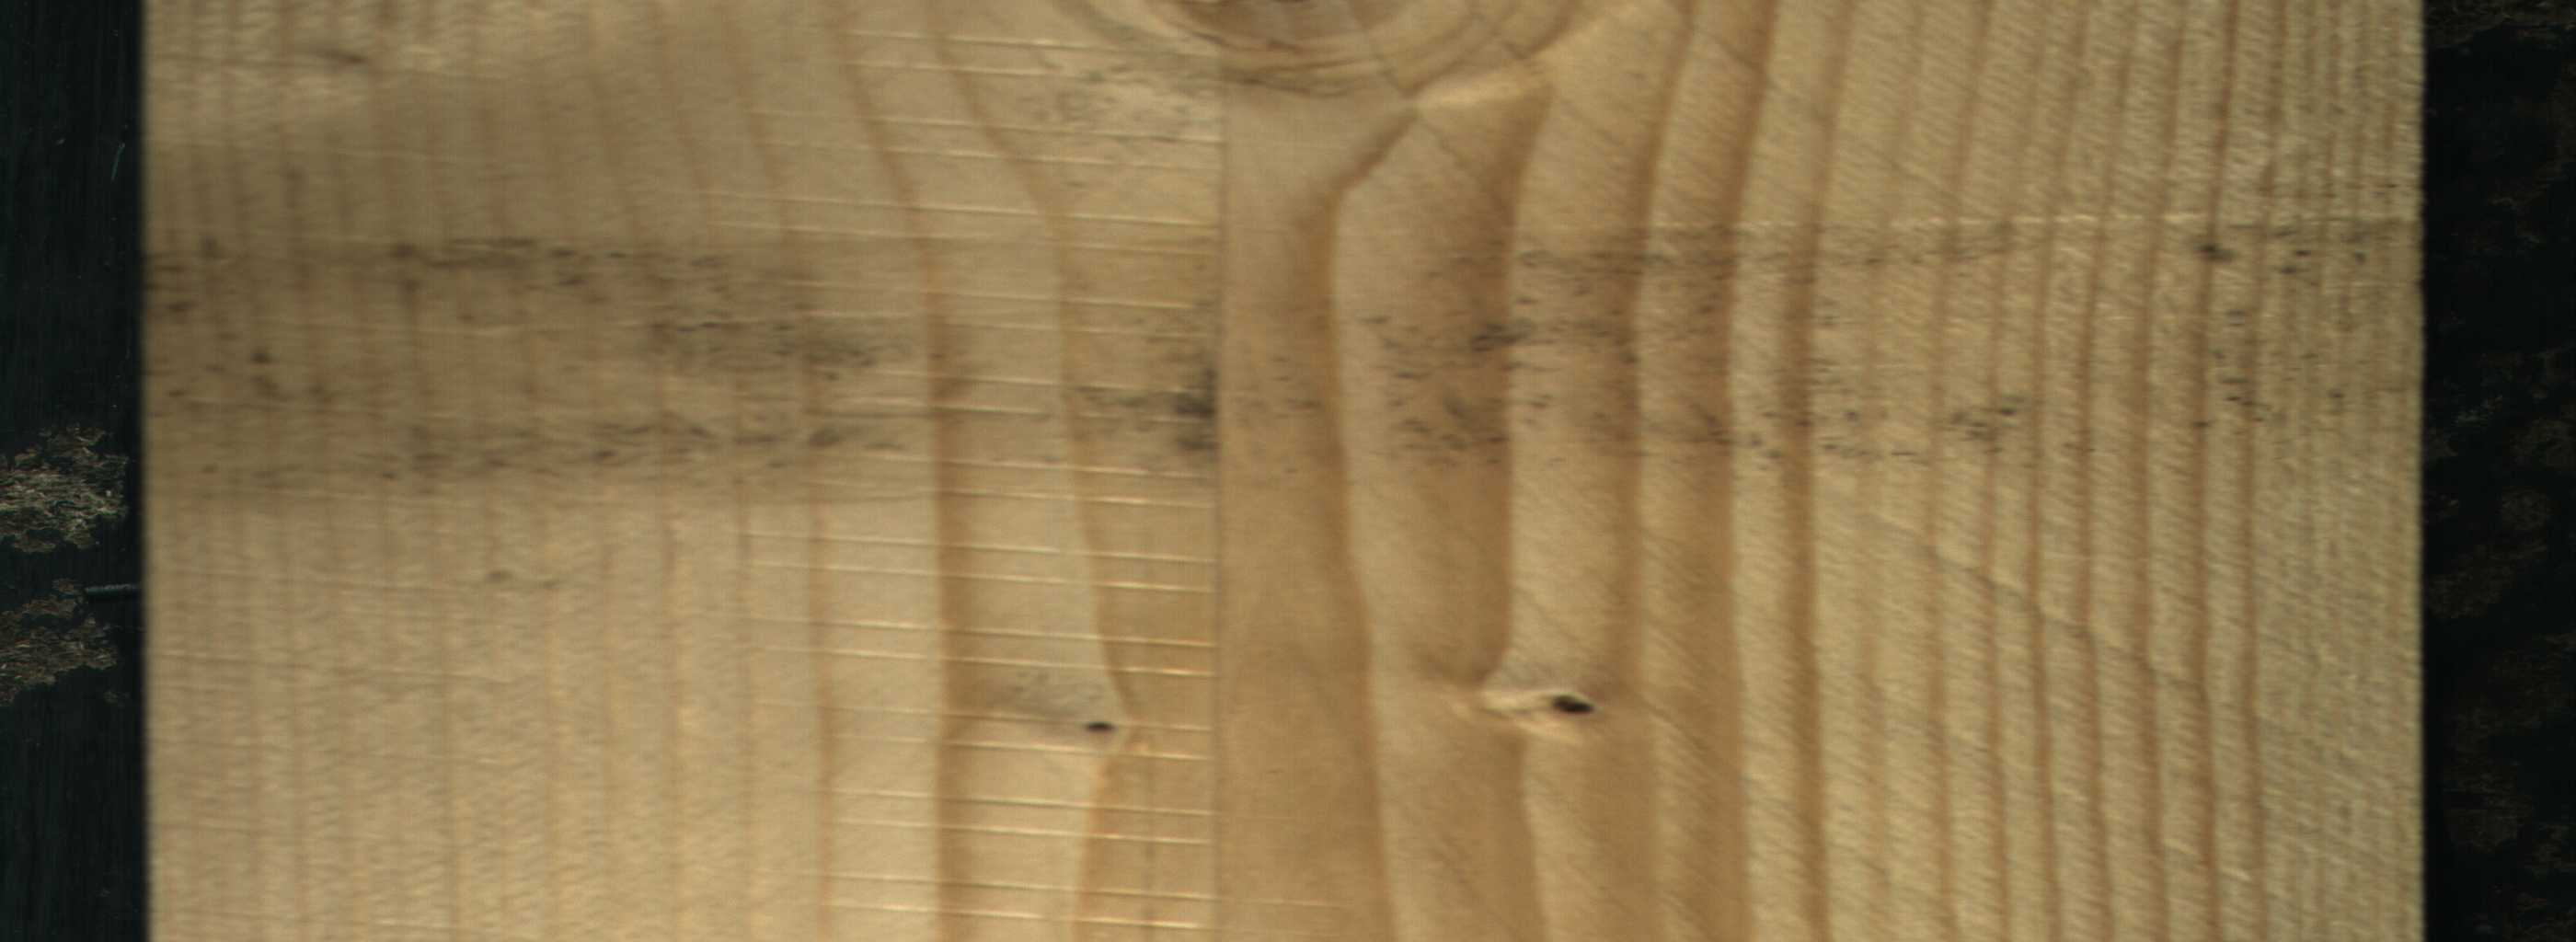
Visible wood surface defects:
Dead_Knot
Dead_Knot
Live_Knot